Field crop: tomato
Growth stage: 1
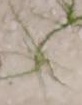
Species: cyperus